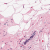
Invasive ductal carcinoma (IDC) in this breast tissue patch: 0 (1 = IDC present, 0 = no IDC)